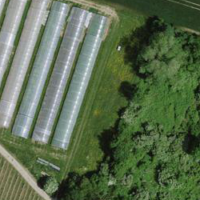
EUNIS habitat code: 24
Species observed at this site:
Lepidium draba